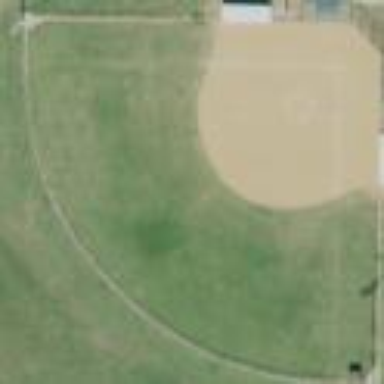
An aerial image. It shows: Softball pitch for leisure land activities.